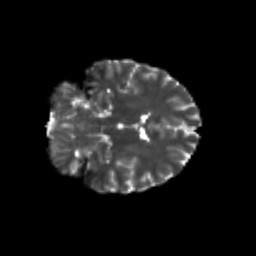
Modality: T2w
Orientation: coronal
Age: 15
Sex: female
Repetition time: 9.5 s
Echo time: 0.089 s